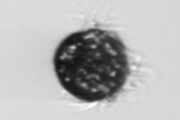
Label: Mesodinium